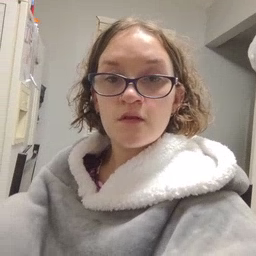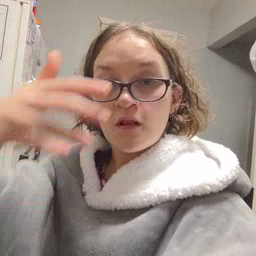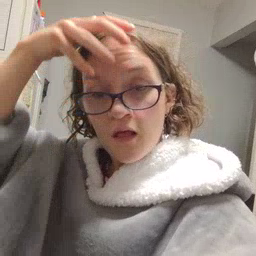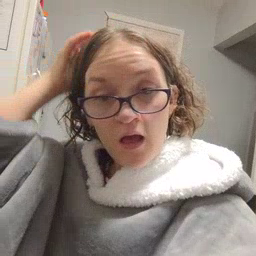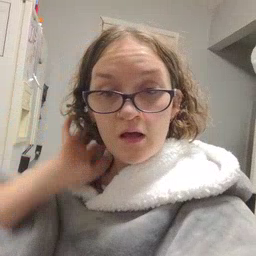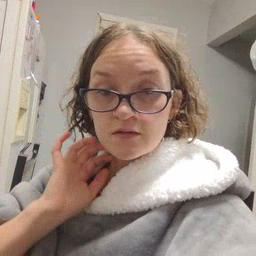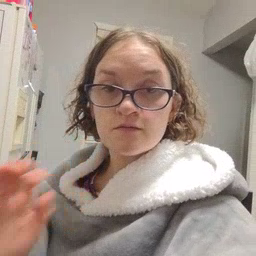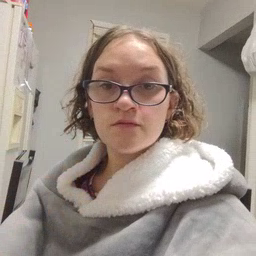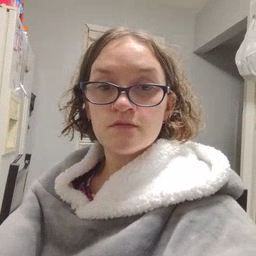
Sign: lion